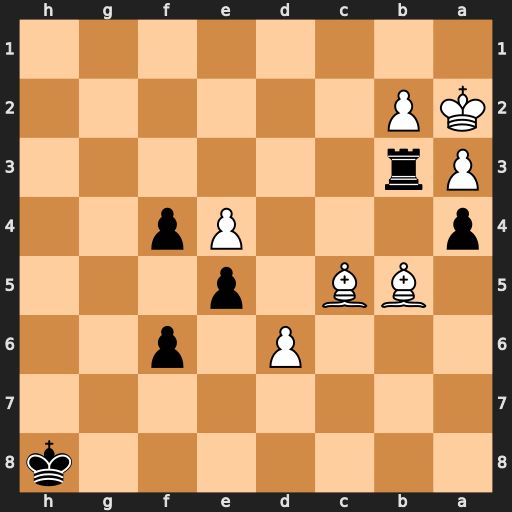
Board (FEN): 7k/8/3P1p2/1BB1p3/p3Pp2/Pr6/KP6/8
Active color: b
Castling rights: -
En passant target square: -
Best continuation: Rxb5 d7 Rb8 Bb6 f3